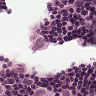
Metastatic tissue present: yes